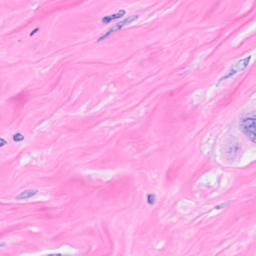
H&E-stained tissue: Breast